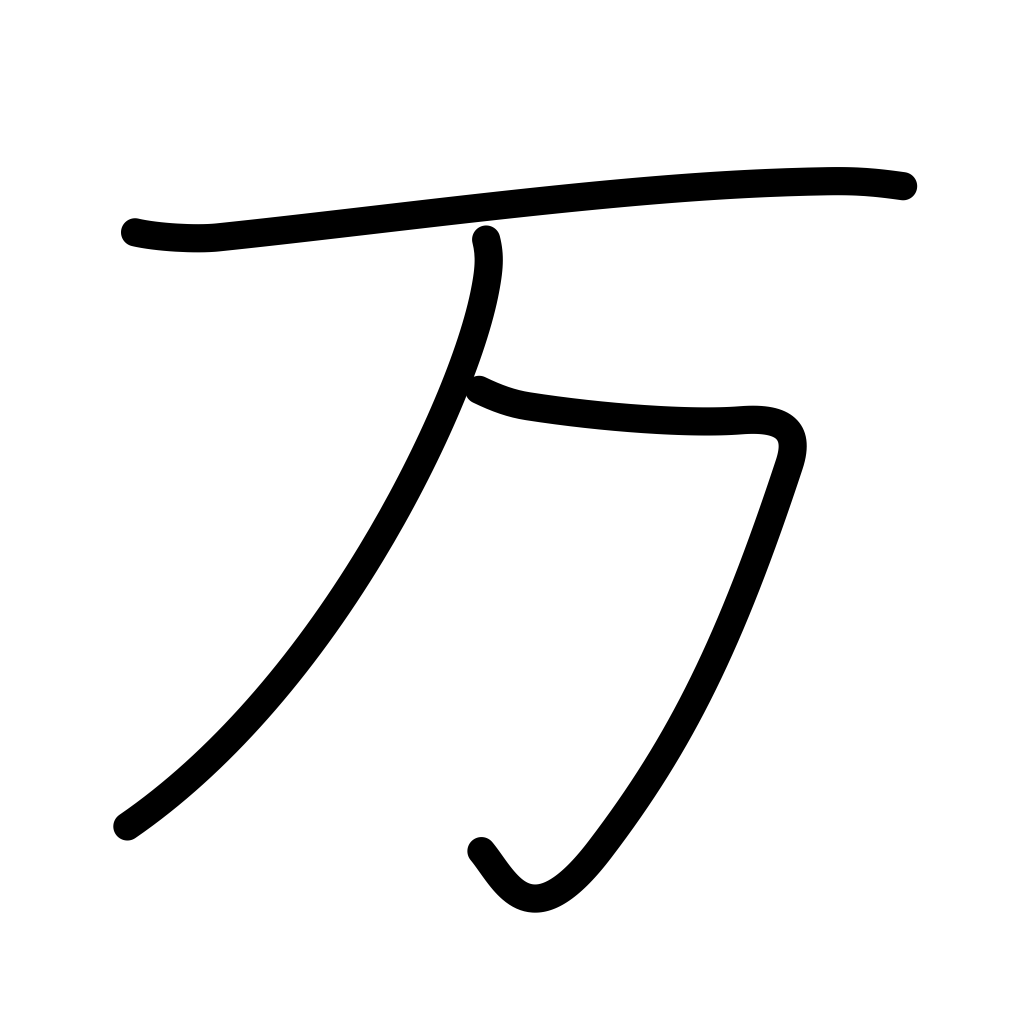
Meaning: ten thousand, 10,000